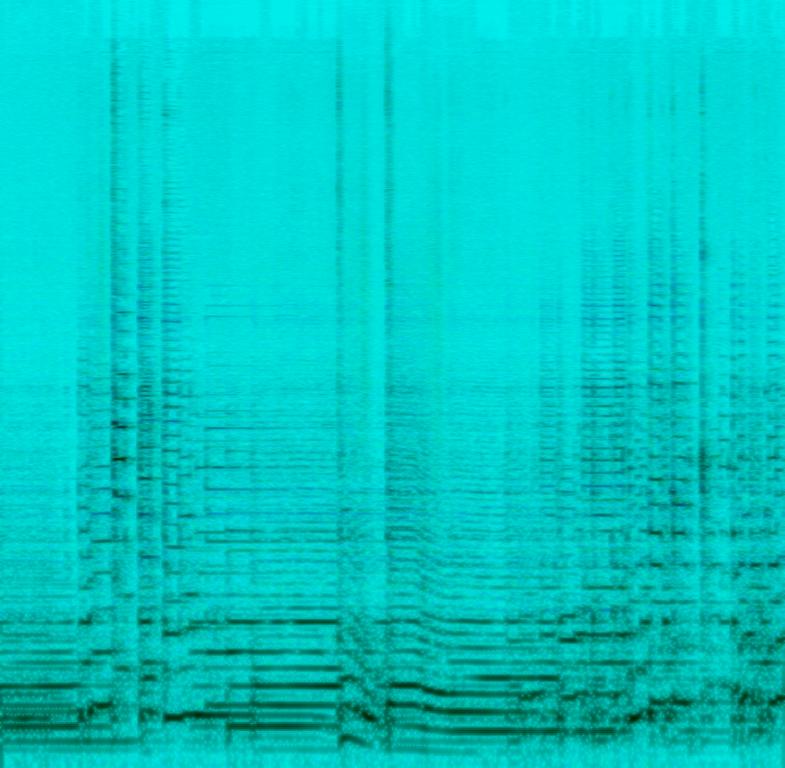
Someone is playing a fast paced melody running up and down a scale. This is an amateur recording. This song may be playing soundcheck with a band.